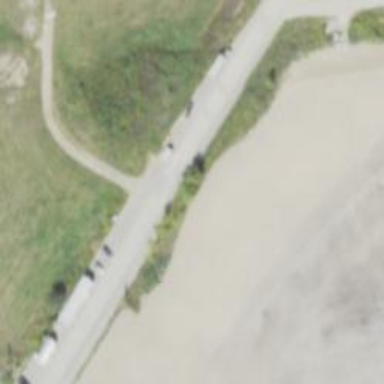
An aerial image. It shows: Unclassified road with shared cycleway.